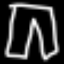
Label: pants